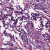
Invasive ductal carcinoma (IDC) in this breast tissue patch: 1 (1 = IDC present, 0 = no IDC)